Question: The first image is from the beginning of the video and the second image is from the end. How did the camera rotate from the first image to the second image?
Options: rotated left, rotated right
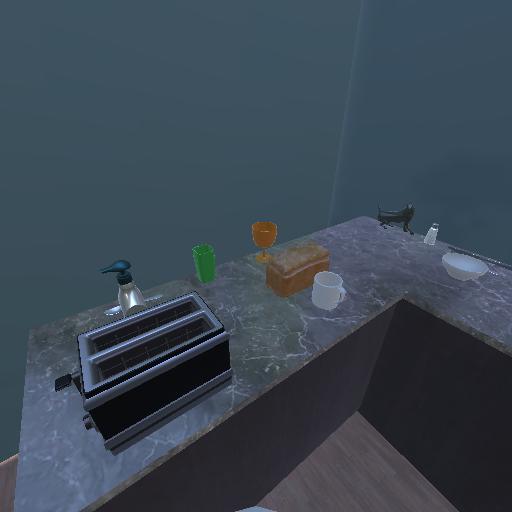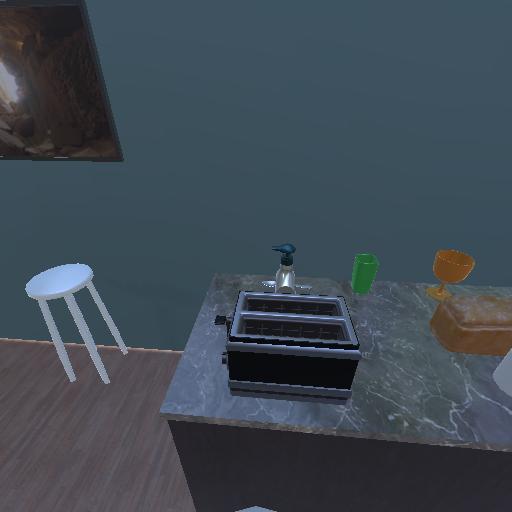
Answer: rotated left